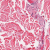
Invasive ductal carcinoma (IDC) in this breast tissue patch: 0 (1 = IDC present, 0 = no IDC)